Field crop: tomato
Growth stage: 2
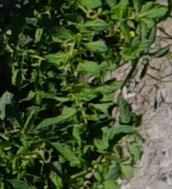
Species: tomato